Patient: sex M, age 58
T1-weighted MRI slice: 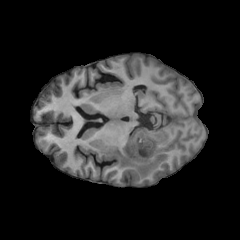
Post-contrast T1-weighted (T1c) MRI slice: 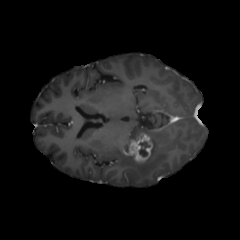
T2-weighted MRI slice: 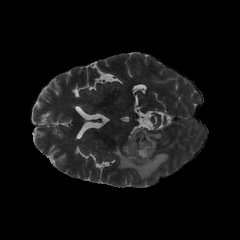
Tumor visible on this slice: yes
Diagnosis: Glioblastoma, IDH-wildtype
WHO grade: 4